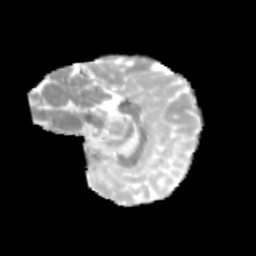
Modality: MD
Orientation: sagittal
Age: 11
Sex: female
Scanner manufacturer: siemens
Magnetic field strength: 3 T
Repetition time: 3.8 s
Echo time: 0.07 s